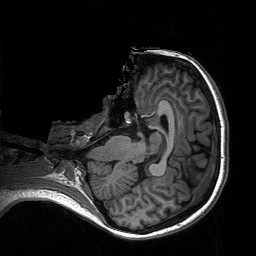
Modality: T1w
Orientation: axial
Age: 19
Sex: female
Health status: healthy
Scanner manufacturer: siemens
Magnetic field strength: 3 T
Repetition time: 3.2 s